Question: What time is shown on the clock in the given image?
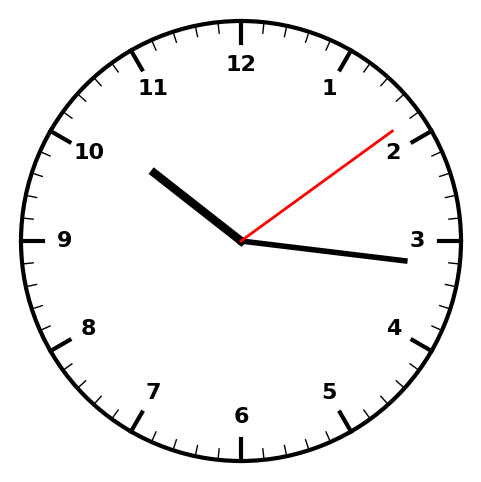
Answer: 10:16:09